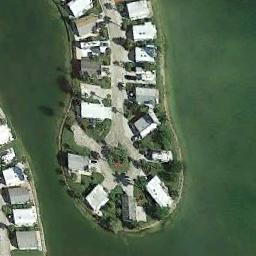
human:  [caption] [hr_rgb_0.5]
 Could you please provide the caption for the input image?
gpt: There are many buildings of different shapes and sizes in the mobile home parks .

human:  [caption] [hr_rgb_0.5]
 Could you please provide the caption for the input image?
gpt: The mobile home park has some sprucely arranged mobile homes and the waters is next to the mobile home park .

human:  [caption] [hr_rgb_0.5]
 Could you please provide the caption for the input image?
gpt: The mobile home park is next to the grass .

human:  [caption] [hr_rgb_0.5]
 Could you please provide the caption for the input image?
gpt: There are nine mobile homes here .

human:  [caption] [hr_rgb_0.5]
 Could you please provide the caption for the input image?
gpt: There are some buildings in the mobile home park with green water around .